Field crop: tomato
Growth stage: 1
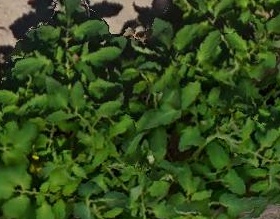
Species: tomato